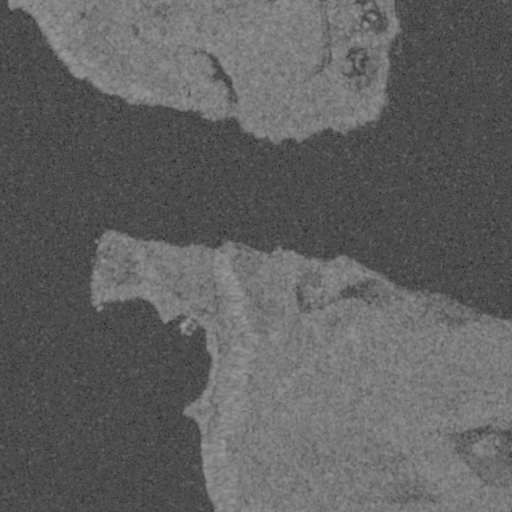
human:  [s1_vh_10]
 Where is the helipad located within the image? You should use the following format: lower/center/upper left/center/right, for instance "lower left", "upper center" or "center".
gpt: The helipad is located in the center of the image.
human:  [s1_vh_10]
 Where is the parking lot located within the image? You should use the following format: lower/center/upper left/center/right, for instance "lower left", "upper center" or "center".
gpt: The parking lot is located in the center of the image.
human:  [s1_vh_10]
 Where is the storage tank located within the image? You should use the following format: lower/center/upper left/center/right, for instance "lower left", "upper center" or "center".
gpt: The storage tank is located in the upper left of the image.
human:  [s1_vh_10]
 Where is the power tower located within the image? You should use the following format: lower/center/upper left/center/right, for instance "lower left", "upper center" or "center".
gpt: There is no power tower in the image.

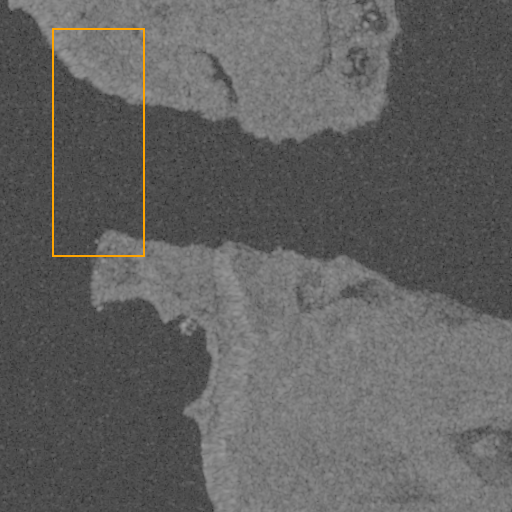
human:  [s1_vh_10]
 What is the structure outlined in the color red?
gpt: There is no red outline.
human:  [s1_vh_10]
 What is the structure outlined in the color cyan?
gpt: There is no structure outlined in cyan.